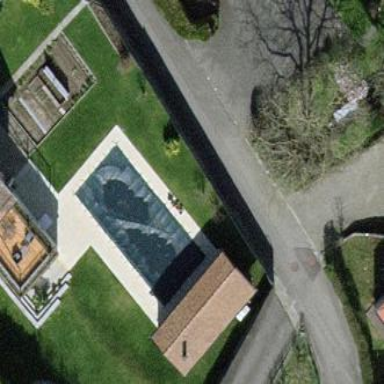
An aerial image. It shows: Outdoor swimming pool in leisure land area.